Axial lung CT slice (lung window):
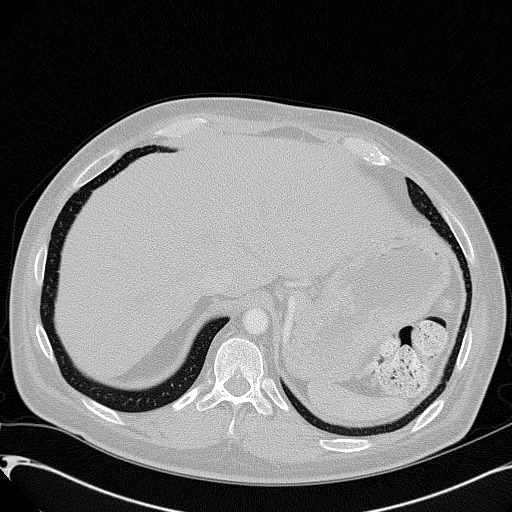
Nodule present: no